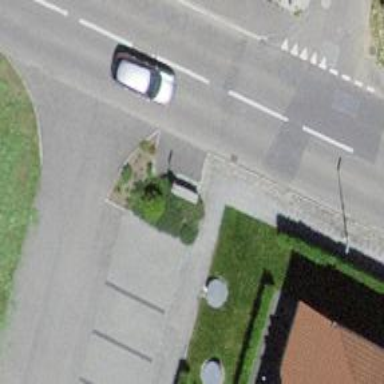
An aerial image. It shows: Bus stop with platform for public transport.